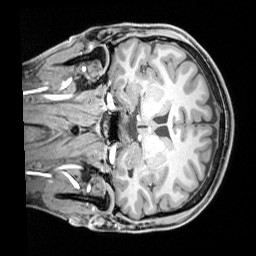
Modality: T1w
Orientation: coronal
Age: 26
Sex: male
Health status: healthy
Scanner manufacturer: siemens
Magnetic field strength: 3 T
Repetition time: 1.65 s
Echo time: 0.00182 s